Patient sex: M
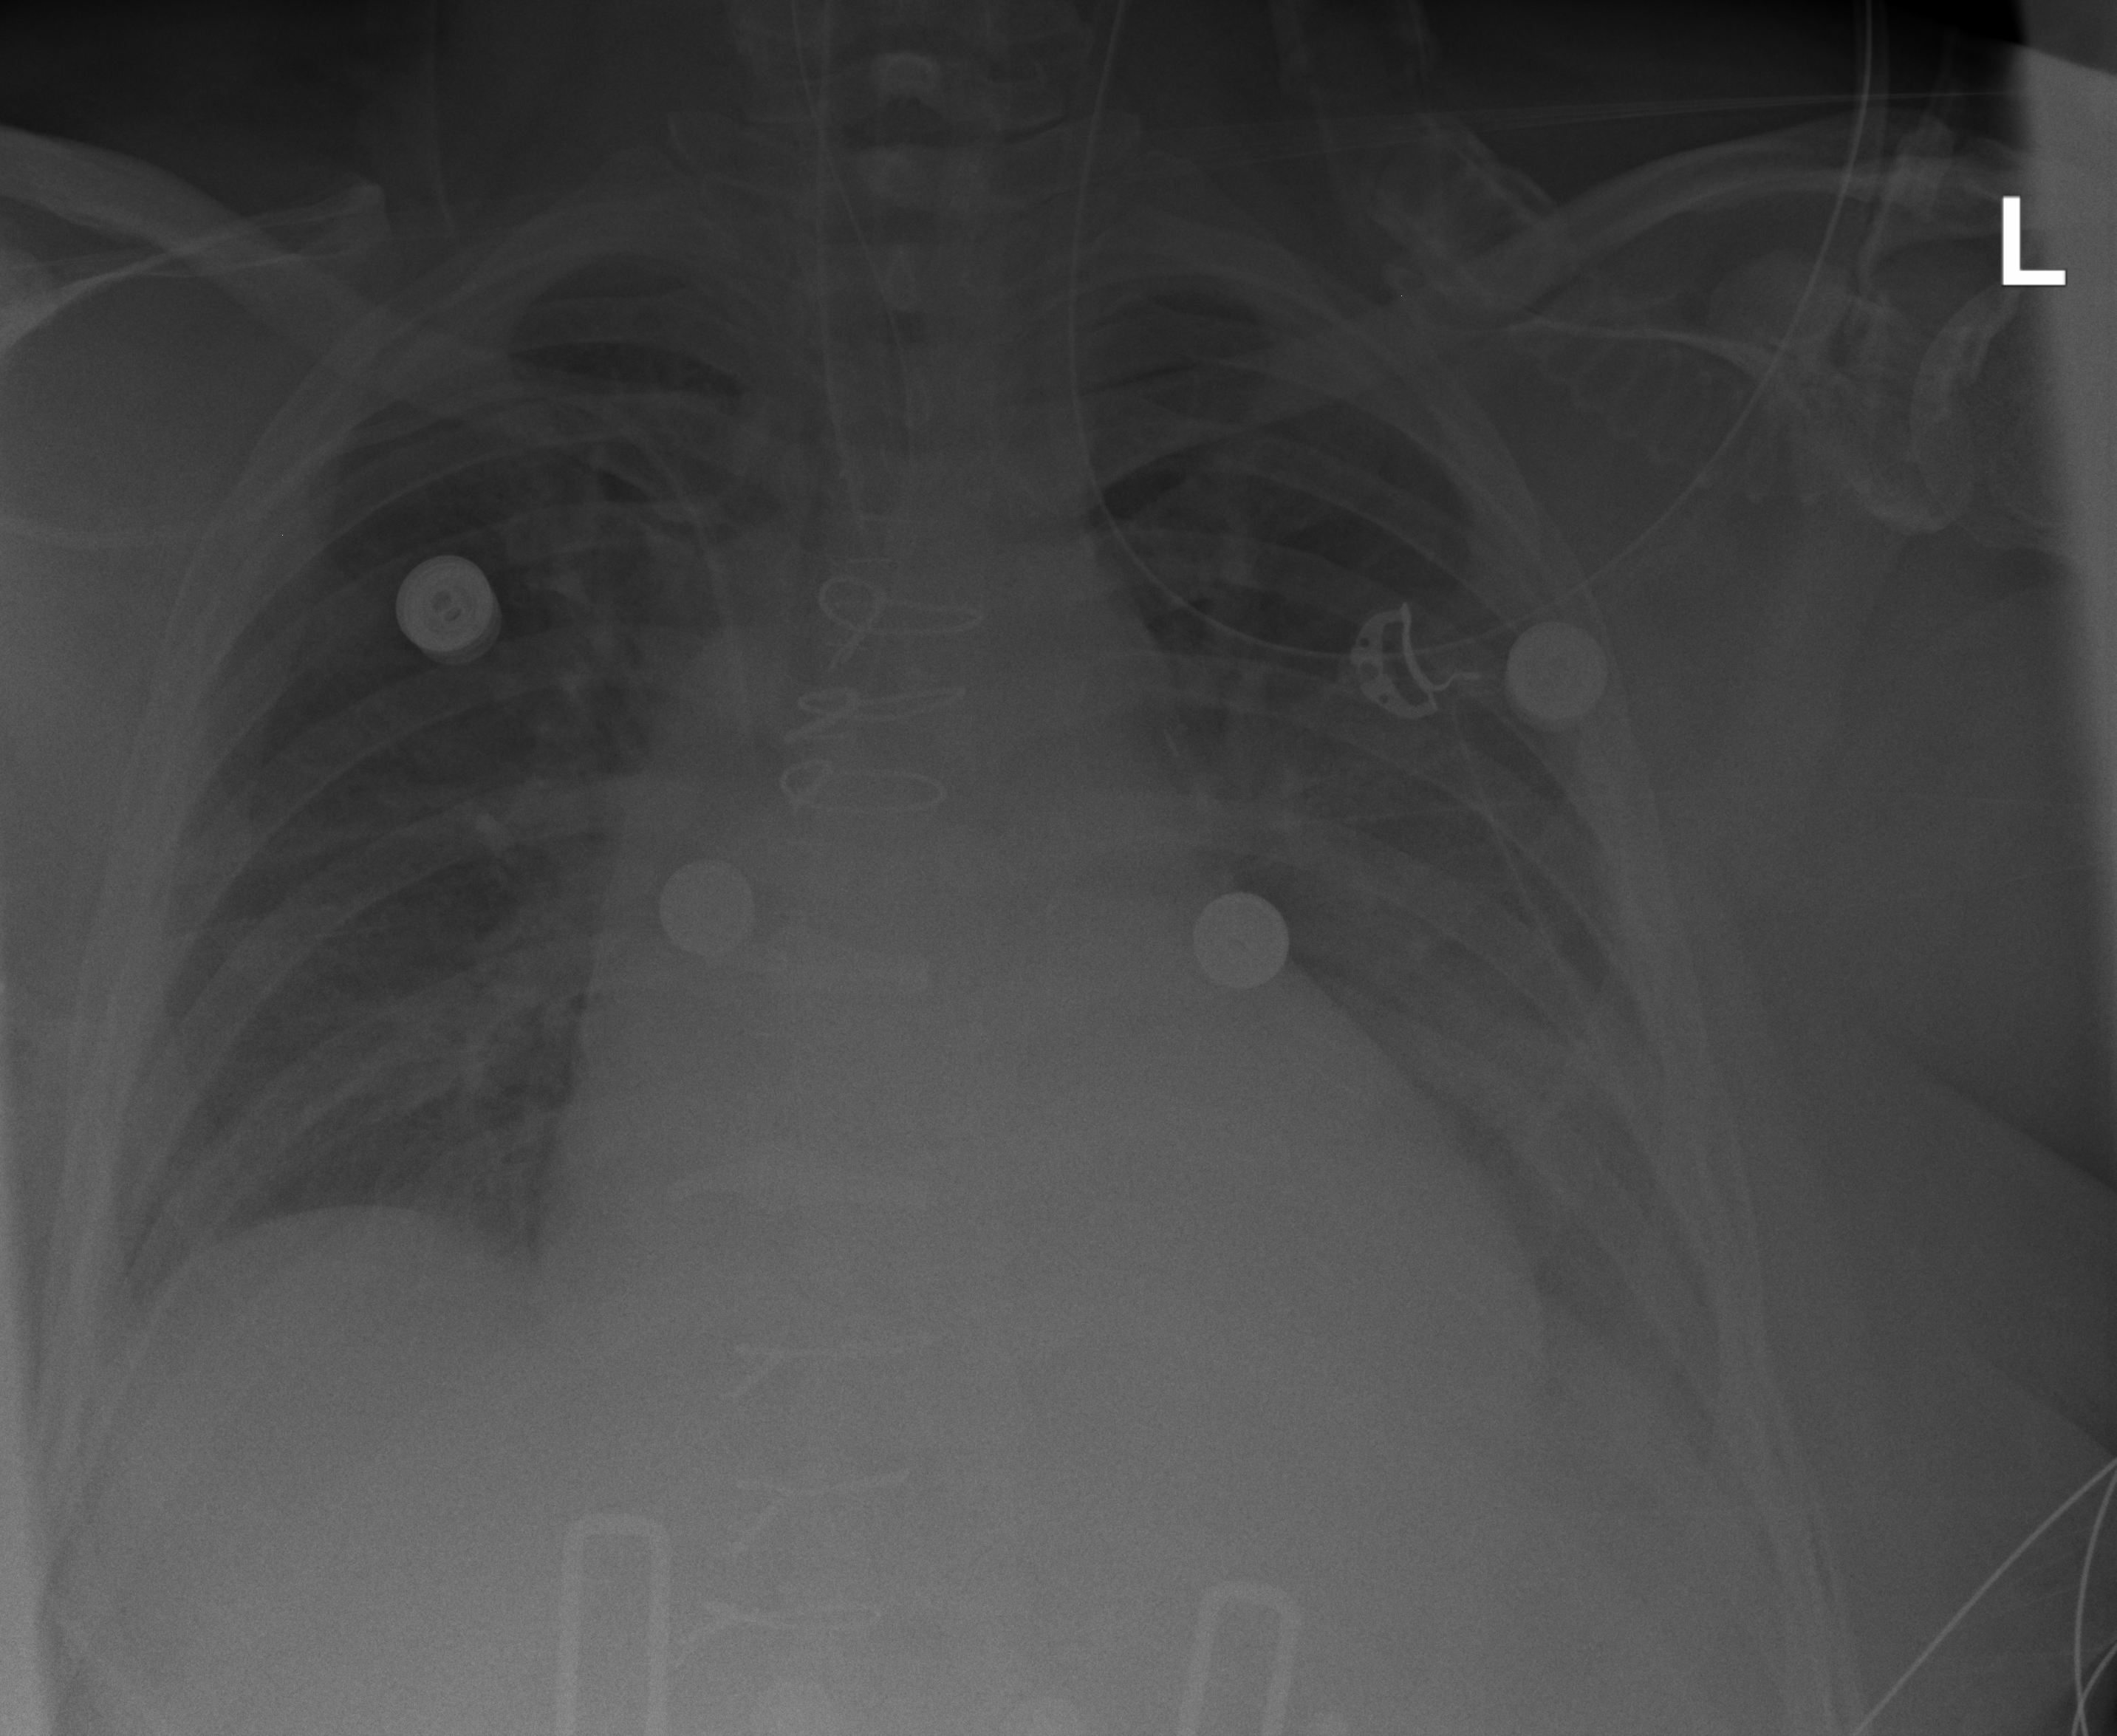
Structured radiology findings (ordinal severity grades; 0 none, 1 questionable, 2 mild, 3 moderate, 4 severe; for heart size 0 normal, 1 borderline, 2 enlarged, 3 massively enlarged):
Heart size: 2
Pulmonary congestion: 2
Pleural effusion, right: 0
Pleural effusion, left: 2
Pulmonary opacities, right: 0
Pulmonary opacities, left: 2
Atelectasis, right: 0
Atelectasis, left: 2